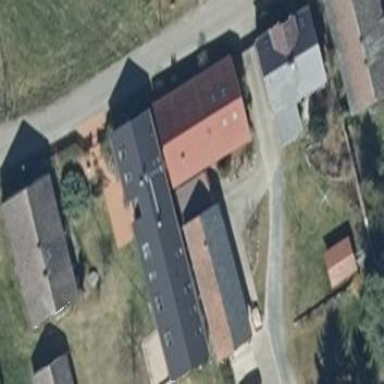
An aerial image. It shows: Building with gabled roof. The roof is oriented along the building and has dark grey color.